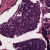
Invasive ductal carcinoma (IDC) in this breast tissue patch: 0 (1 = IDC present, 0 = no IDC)